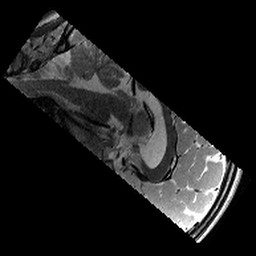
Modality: T2w
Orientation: sagittal
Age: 11
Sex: male
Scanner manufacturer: siemens
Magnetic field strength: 3 T
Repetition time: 9.23 s
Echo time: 0.067 s